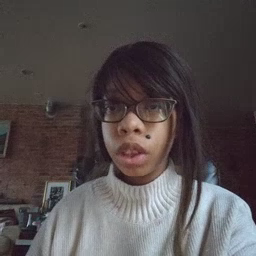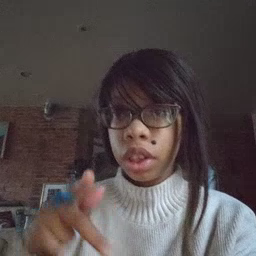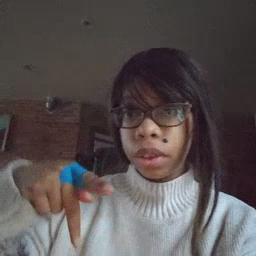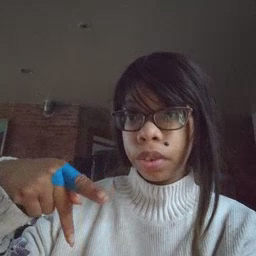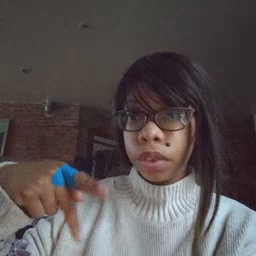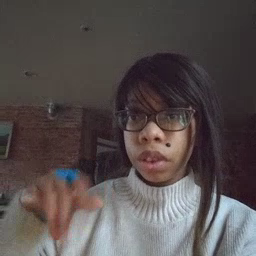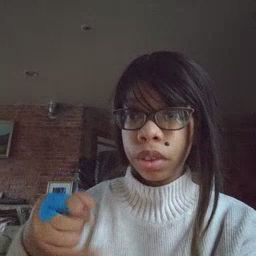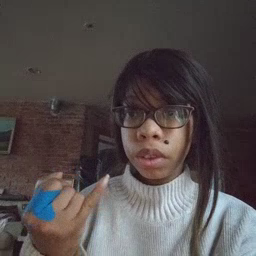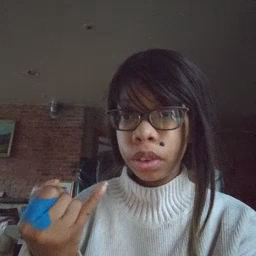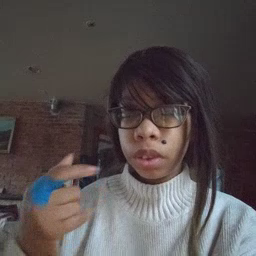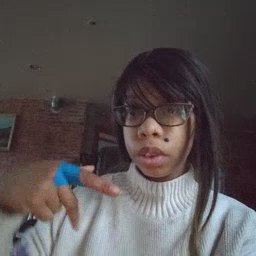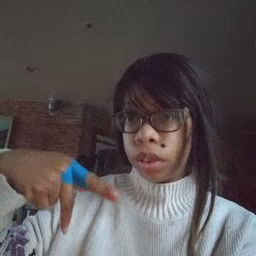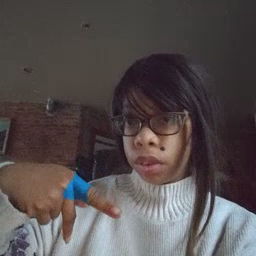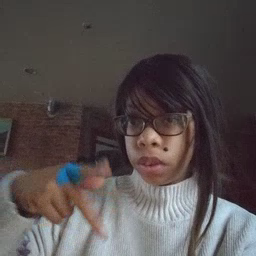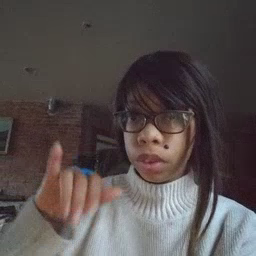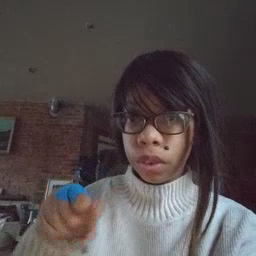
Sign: pajamas